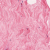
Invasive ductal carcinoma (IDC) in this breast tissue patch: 0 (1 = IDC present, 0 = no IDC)